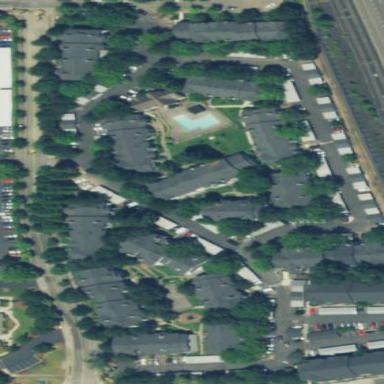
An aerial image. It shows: Residential area with apartments.